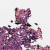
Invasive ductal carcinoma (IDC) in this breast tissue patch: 0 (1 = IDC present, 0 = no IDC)